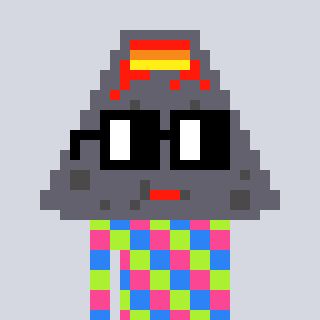
a pixel art character with square black glasses, a volcano-shaped head and a purple-colored body on a cool background